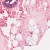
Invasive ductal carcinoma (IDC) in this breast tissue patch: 0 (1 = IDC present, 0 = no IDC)